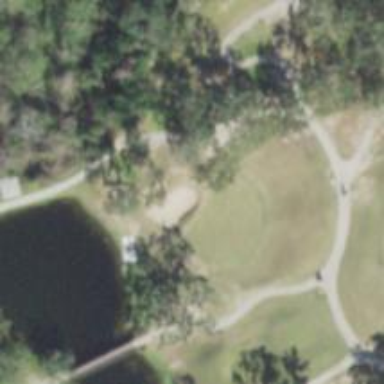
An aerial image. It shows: Golf hole.